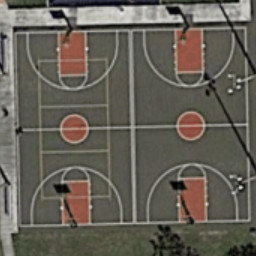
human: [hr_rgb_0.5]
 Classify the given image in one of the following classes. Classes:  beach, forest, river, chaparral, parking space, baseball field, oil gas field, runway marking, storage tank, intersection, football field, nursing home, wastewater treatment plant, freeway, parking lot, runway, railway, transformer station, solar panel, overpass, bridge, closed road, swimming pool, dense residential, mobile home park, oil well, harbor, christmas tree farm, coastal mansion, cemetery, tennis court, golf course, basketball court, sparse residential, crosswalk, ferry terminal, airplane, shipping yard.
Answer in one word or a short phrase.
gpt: basketball court